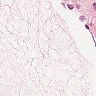
Metastatic tissue present: no